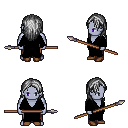
a pixel art fantasy rpg character, male body template, dark elf, purple skin, black robe, robe skirt, gray long hairstyle, brown shoes, spear, four views (front, back, left, right), 2x2 character sprite sheet, small pixel art, hard edges, no anti-aliasing